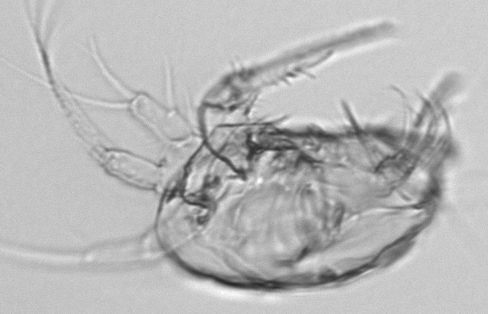
Label: Copepod_nauplii